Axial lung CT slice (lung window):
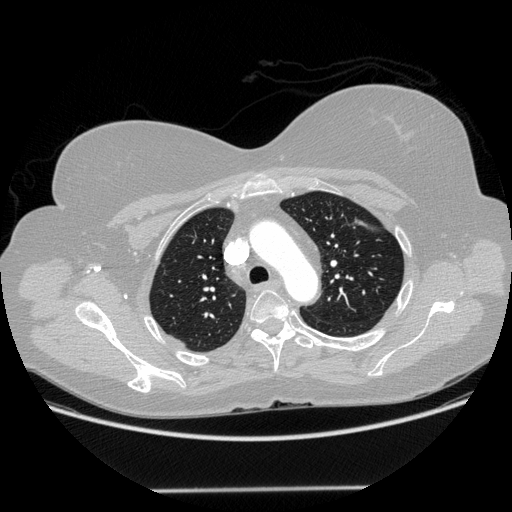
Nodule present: no